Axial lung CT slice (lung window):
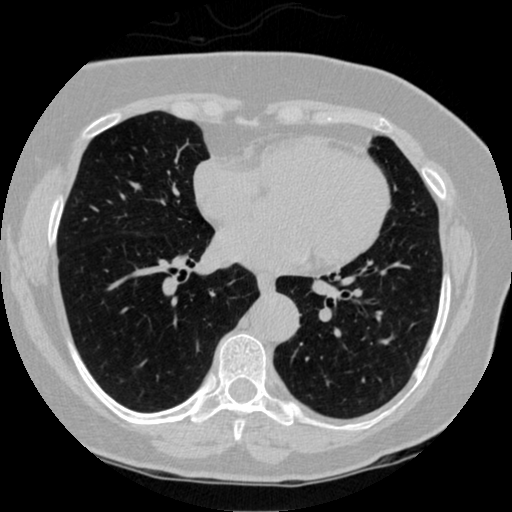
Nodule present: no